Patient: sex F, age 65
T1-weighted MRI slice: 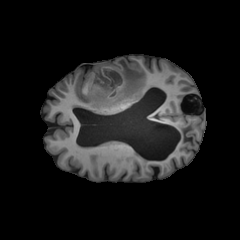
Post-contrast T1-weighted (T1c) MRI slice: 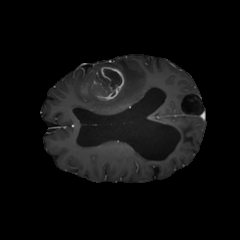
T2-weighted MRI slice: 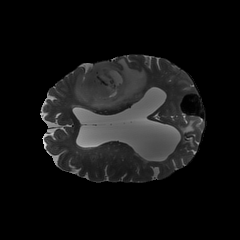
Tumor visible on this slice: yes
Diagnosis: Glioblastoma, IDH-wildtype
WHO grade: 4